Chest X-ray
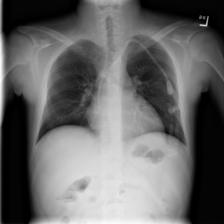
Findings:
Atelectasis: negative
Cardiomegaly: negative
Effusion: negative
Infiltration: negative
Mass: negative
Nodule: negative
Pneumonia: negative
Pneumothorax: negative
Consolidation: negative
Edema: negative
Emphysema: negative
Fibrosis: negative
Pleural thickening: negative
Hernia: negative